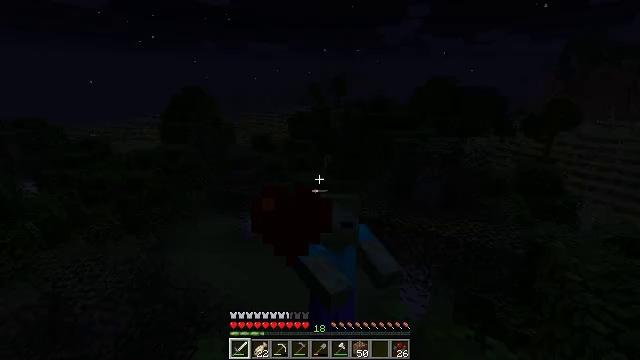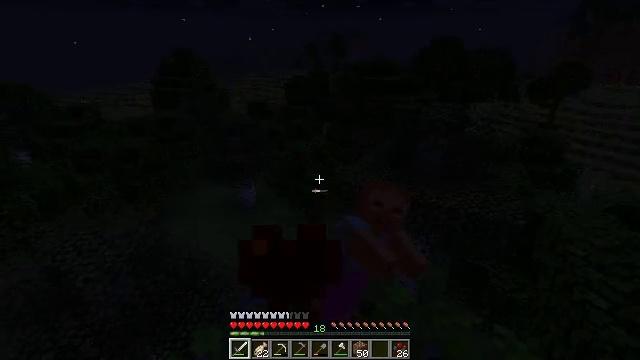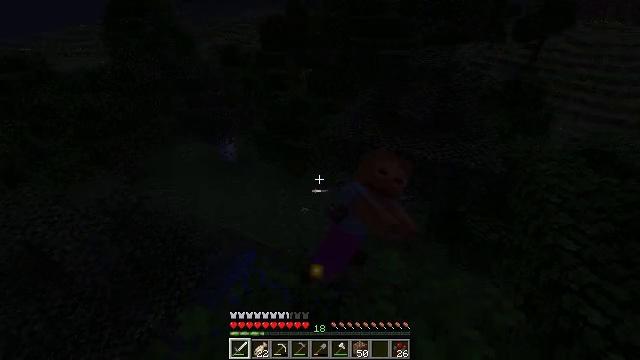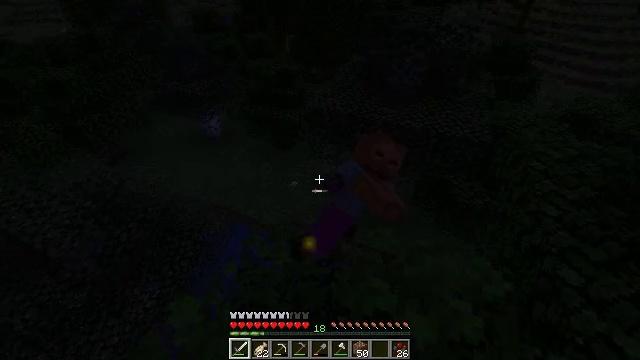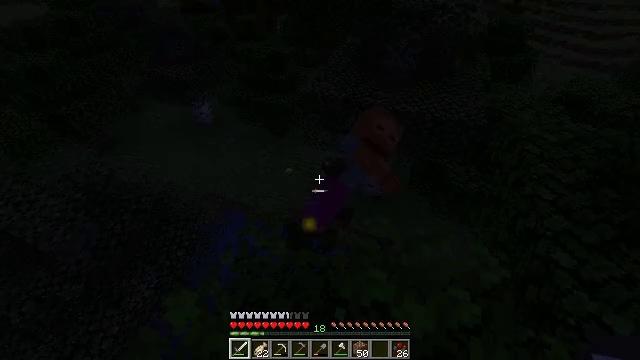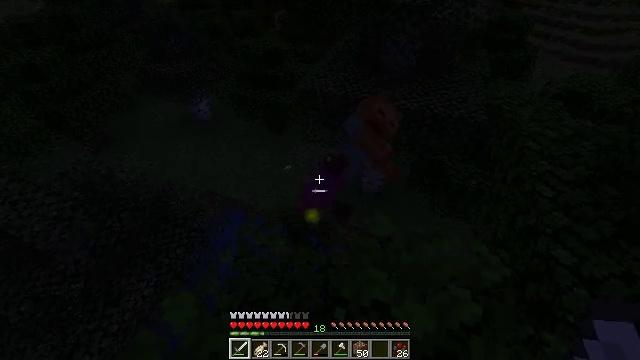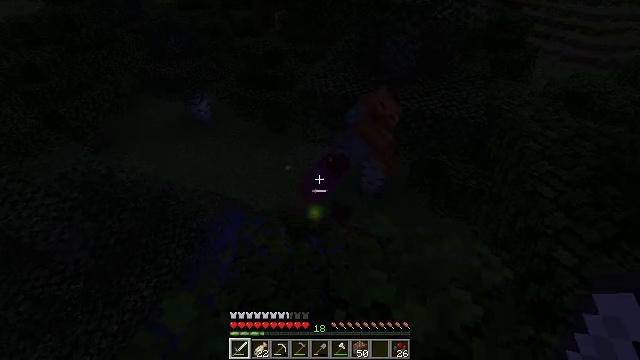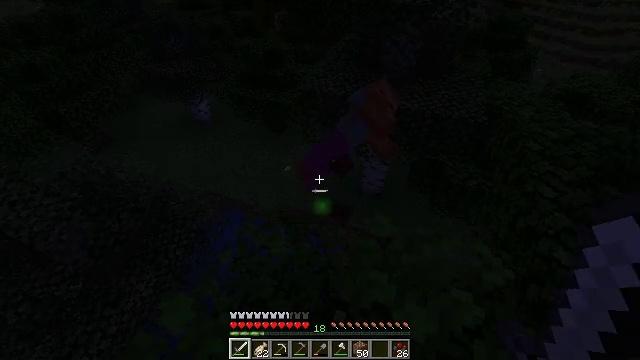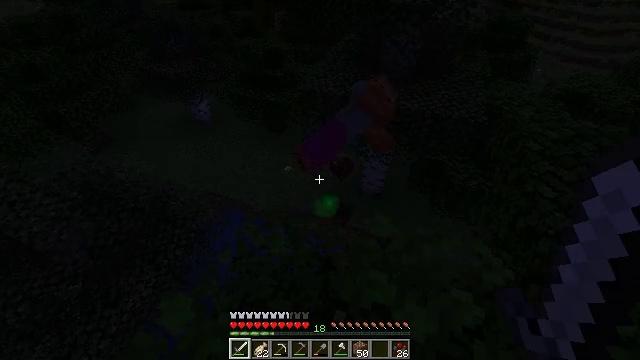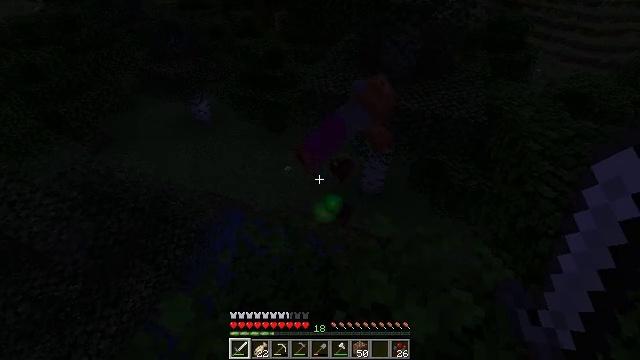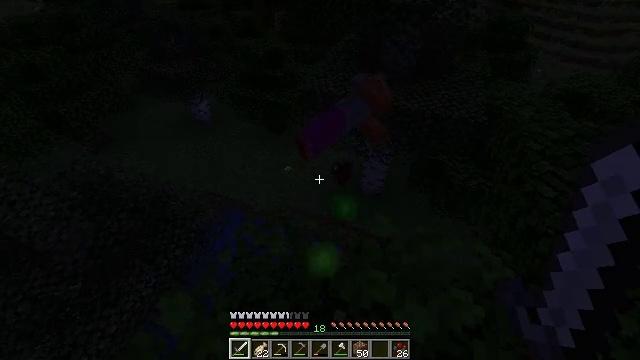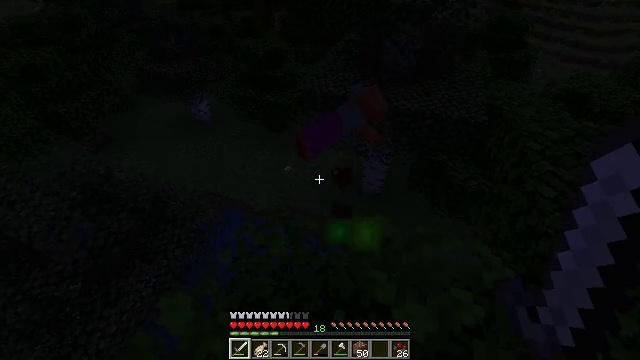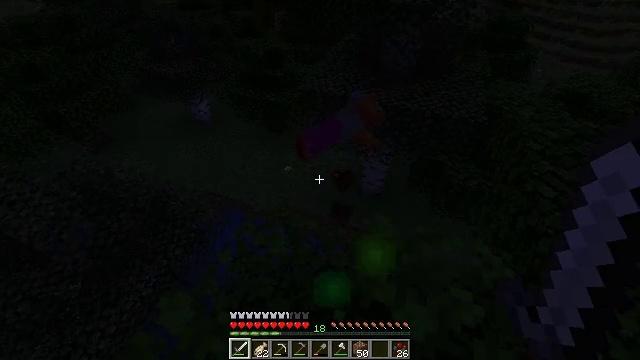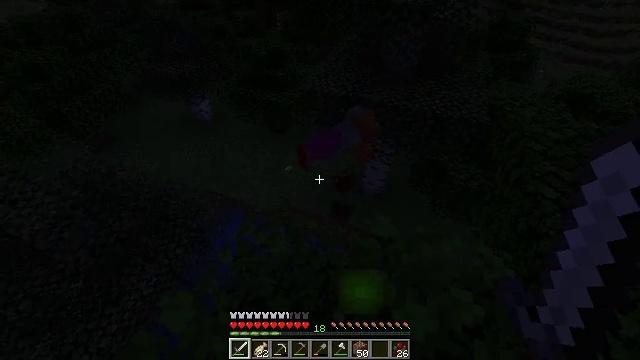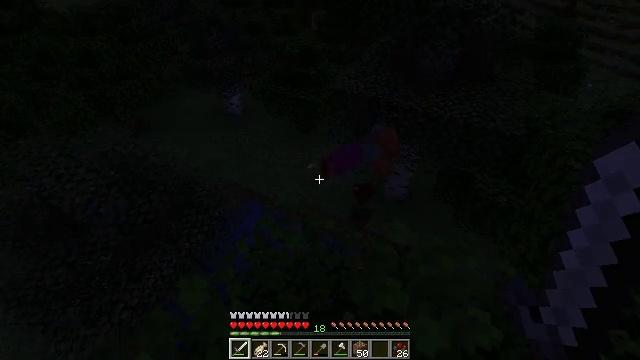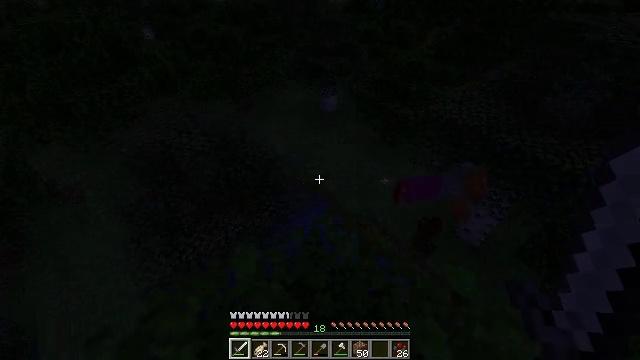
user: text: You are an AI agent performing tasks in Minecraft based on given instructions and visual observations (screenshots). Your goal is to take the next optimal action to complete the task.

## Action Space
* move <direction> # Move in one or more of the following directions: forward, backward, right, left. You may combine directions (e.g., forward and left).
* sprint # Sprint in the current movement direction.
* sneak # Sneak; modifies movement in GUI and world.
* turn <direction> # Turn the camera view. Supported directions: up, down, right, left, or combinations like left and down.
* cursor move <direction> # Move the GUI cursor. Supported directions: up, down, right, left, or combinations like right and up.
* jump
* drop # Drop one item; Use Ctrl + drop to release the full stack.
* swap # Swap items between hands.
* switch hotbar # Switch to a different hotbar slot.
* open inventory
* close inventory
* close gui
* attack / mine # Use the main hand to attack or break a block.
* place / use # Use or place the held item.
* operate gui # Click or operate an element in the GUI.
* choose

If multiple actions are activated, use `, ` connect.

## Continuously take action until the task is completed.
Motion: motion action
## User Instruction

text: Collect tall grass by breaking it.
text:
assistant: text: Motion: move forward, turn down
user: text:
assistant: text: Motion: move forward, turn right and down
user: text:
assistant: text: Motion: turn right and down
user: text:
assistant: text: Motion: turn right and down
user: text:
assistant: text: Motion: no_op
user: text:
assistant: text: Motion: no_op
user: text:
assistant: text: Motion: no_op
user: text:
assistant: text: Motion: no_op
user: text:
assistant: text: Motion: no_op
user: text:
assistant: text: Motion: no_op
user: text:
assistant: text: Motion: no_op
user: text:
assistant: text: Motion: no_op
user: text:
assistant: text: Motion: no_op
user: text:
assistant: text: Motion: turn left
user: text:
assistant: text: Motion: turn left and up
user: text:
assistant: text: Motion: turn left and up
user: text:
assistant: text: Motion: turn left and up
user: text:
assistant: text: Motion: no_op
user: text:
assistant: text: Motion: move forward
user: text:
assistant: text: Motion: move forward and move right
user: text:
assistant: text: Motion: move forward and move right
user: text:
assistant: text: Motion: move forward and move right
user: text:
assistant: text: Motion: move forward and move right
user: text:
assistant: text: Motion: move right
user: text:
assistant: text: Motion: move right
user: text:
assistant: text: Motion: no_op
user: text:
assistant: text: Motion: no_op
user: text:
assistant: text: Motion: no_op
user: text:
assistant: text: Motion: no_op
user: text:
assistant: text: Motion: no_op